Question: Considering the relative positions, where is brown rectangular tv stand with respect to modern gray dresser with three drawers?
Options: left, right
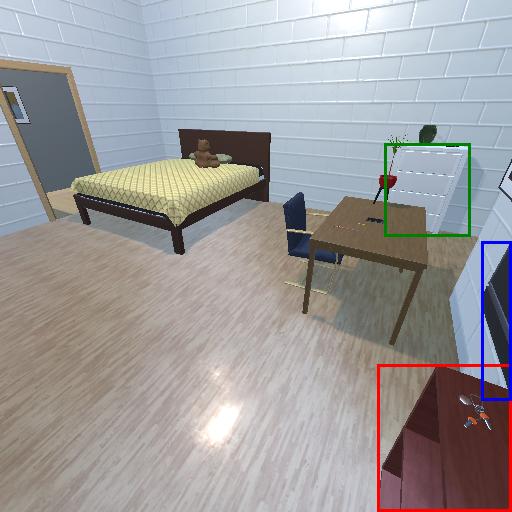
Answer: left